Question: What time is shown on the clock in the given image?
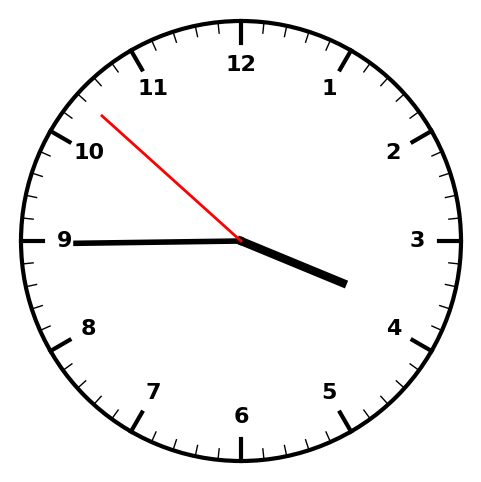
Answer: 03:44:52